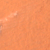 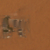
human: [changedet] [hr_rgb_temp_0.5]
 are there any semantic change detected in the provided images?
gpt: Some buildings appear in the desert.